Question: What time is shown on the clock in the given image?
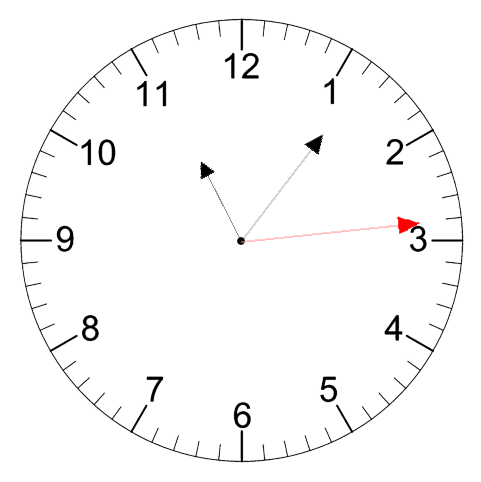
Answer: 11:06:14